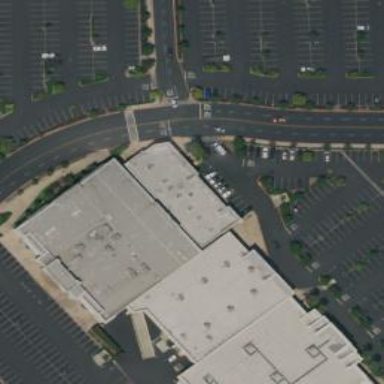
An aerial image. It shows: Retail building.